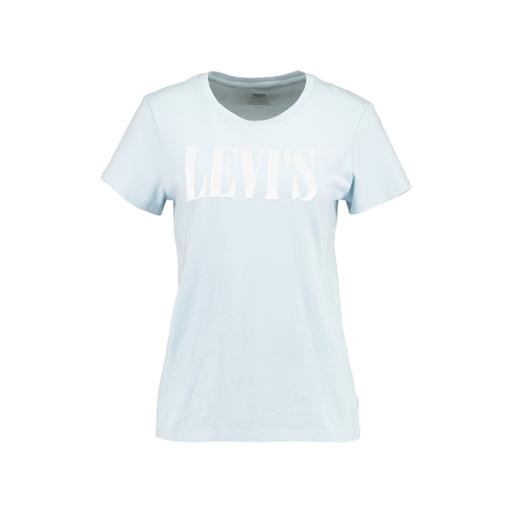
t-shirt classique light blue, studio cool tee blue, slim crew tee, white background